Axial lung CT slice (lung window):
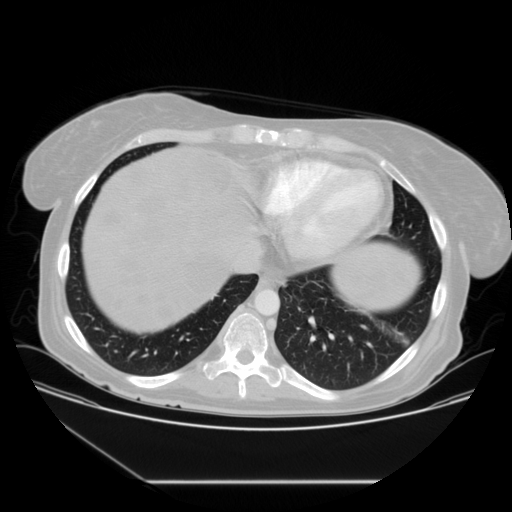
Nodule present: no